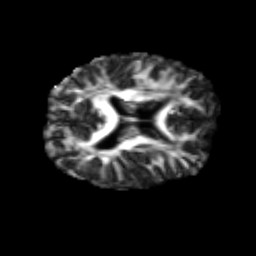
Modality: FA
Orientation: axial
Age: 22
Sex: male
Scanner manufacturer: siemens
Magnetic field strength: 3 T
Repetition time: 3.5 s
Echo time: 0.125 s